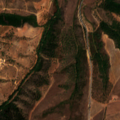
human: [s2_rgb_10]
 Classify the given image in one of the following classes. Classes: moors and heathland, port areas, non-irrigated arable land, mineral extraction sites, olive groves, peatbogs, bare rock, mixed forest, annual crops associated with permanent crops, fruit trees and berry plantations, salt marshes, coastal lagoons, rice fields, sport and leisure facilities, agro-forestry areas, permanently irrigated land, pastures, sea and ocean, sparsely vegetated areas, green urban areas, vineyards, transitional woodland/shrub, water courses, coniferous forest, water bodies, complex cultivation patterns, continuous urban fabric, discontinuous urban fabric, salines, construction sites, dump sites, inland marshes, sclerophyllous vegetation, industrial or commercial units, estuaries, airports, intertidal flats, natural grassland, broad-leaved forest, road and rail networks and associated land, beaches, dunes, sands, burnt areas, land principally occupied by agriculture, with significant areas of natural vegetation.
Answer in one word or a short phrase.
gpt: non-irrigated arable land, broad-leaved forest, transitional woodland/shrub